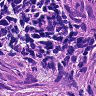
Metastatic tissue present: yes